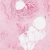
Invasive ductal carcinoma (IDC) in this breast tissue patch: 0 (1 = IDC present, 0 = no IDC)